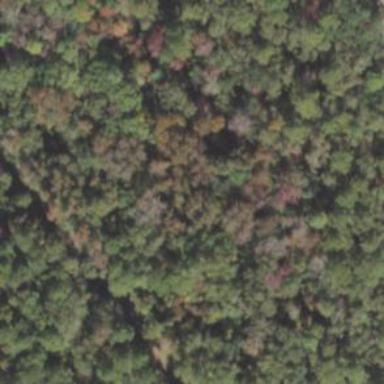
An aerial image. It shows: Mixed woodland area with various types of leaves.